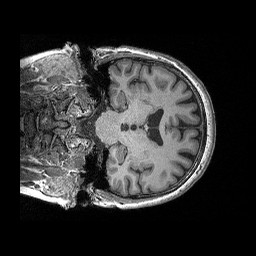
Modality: T1w
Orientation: coronal
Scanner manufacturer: siemens
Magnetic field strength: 3 T
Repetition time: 2.3 s
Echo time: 0.00298 s